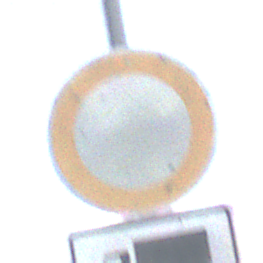
Verkehrszeichen: VerbotFahrzeugeAllerArt
Zusatzzeichen unten: MehrspurigeFahrzeugeFrei3
Umgebung: Outdoor, RoadRail
Tageszeit: MorningAfternoon
Wetter: PartlyCloudy
Licht: Natural
Jahreszeit: NotSpecified
Kontrast: LowContrast